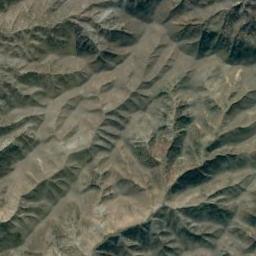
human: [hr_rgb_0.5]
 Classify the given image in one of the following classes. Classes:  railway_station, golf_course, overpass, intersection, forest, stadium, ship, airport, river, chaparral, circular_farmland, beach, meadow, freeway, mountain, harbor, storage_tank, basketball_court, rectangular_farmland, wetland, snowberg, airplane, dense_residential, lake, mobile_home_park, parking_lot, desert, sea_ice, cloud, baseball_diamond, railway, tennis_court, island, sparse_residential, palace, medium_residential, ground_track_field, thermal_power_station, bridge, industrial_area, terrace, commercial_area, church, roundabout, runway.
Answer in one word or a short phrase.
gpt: mountain